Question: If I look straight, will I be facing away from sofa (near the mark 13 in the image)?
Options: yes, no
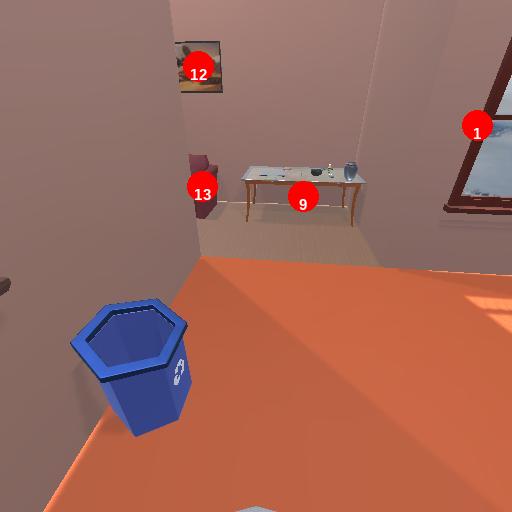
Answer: yes